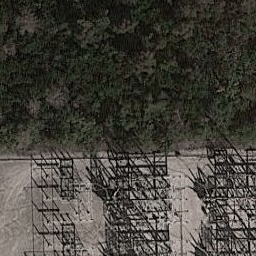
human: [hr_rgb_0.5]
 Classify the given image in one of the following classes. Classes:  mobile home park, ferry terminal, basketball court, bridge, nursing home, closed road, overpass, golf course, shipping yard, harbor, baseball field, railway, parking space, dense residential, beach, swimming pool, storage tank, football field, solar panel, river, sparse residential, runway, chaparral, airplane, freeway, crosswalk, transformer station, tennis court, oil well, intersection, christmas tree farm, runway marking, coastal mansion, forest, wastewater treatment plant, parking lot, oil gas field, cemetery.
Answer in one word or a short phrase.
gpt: transformer station